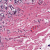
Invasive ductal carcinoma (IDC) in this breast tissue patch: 0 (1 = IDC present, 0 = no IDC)